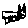
Label: cat